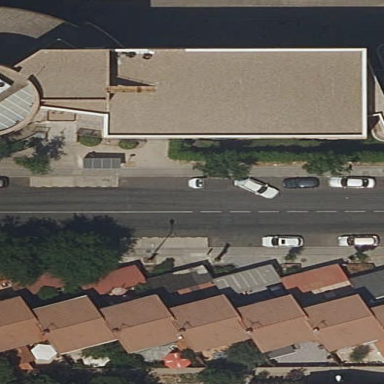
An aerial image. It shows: Clinic.